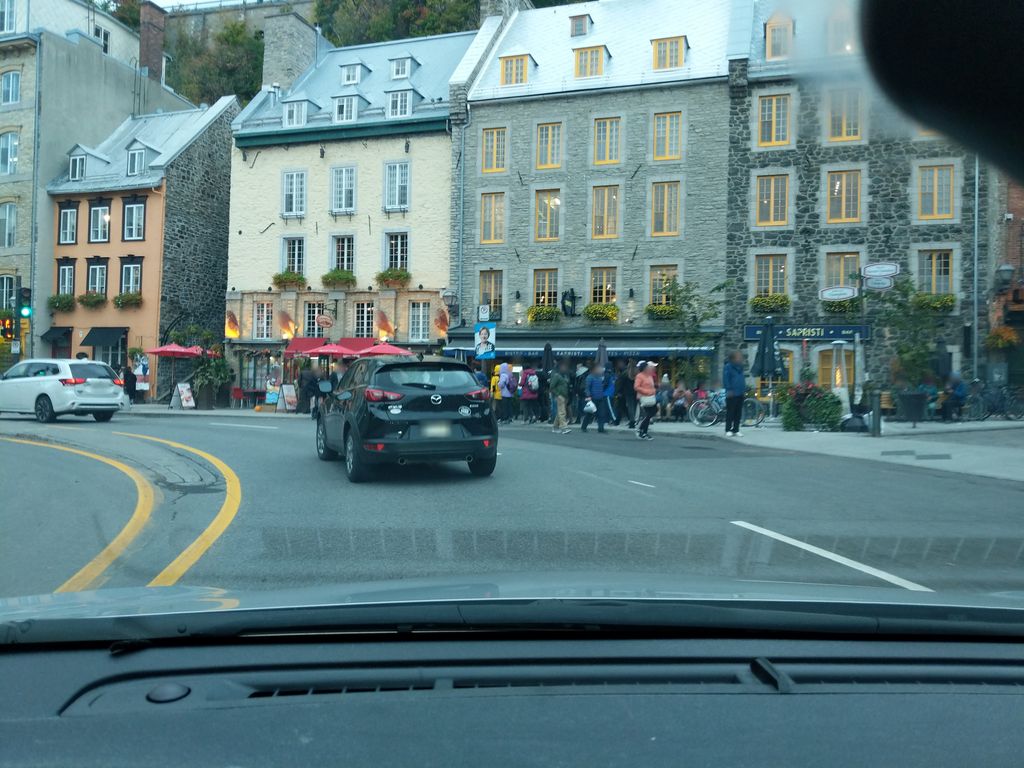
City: quebec_city